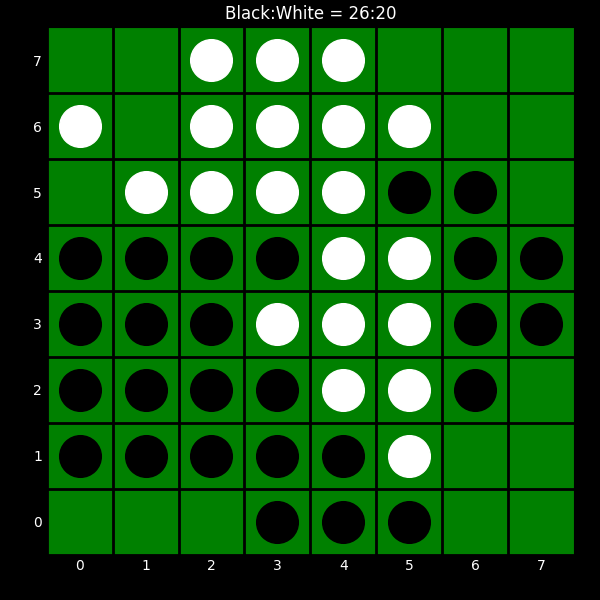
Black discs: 26
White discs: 20